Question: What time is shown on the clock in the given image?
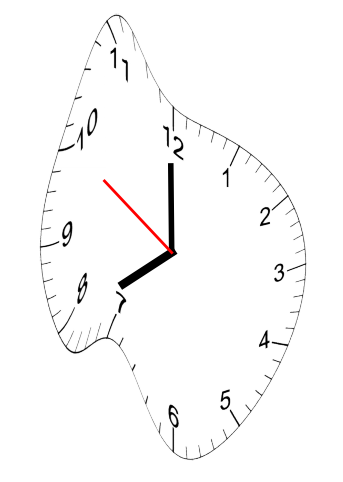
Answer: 07:59:50